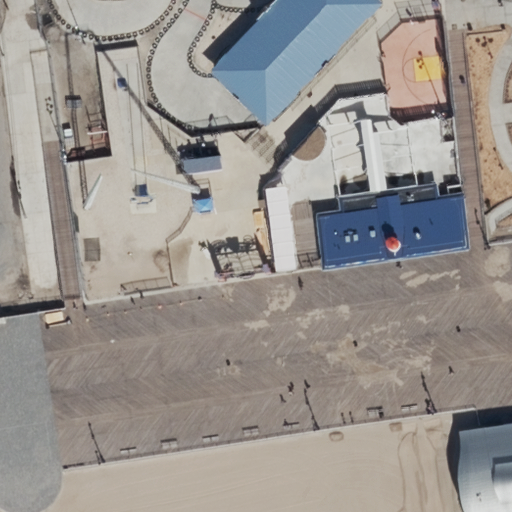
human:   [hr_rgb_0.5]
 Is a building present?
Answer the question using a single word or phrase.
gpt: yes

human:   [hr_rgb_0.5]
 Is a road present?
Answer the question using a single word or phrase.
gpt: yes

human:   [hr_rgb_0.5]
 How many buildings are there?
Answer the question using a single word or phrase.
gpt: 3

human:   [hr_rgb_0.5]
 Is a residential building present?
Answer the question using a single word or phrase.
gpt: yes

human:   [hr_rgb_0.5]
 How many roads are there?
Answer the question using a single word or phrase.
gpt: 6

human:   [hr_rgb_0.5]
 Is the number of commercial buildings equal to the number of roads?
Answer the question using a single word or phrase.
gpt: no

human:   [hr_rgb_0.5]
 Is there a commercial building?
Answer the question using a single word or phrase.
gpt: no

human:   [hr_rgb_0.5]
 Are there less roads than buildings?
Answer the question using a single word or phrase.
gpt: no

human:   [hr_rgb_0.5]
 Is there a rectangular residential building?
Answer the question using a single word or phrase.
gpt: yes

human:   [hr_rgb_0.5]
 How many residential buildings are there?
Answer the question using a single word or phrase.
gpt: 3

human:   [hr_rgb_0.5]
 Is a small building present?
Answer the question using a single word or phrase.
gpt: no

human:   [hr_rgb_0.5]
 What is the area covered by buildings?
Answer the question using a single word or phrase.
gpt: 971m2

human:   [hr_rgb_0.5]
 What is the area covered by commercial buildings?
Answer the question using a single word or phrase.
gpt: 0m2

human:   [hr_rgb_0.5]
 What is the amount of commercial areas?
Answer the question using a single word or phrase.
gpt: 0

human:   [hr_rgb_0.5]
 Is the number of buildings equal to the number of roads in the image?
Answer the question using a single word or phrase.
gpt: no

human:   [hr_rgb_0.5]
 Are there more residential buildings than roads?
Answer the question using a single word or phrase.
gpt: no

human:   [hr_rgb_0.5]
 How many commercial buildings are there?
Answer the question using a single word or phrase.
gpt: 0

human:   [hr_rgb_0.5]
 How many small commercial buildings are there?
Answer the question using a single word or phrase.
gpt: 0

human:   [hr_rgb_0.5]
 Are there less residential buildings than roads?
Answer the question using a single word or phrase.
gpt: yes

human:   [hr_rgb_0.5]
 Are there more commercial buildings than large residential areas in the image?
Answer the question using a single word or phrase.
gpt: no

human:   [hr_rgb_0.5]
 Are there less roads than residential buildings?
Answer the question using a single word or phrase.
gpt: no

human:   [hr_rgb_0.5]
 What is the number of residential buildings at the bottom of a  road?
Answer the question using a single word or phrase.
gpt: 2

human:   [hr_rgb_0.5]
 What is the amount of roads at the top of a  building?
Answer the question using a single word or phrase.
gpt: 6

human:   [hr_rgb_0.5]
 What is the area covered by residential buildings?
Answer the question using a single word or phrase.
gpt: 971m2

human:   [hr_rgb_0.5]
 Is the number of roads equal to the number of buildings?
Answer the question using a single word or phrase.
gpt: no

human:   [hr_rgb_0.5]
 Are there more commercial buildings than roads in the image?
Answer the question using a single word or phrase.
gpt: no

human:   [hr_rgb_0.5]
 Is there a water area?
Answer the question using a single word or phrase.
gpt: no

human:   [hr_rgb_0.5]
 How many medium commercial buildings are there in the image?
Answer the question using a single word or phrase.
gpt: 0

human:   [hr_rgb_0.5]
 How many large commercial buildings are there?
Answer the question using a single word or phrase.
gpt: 0

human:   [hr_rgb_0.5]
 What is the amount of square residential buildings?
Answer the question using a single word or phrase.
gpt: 0

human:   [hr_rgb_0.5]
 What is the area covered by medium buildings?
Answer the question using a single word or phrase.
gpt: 971m2

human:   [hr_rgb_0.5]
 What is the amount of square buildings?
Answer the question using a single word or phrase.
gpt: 0

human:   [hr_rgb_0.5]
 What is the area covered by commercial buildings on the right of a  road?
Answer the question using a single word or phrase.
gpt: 0m2

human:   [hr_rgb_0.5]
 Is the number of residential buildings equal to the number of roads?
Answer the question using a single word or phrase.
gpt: no

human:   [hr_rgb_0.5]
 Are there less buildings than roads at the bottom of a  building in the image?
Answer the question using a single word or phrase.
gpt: no

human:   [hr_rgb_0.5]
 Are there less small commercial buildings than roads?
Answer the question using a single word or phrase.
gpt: yes

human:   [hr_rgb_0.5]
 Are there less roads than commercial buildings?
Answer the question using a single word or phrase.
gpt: no

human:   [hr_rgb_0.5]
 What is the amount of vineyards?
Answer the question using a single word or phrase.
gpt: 0

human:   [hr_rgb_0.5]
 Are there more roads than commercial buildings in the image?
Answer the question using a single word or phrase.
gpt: yes

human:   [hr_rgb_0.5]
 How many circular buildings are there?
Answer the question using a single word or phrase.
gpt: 0

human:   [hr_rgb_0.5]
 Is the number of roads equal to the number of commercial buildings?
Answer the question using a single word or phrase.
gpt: no

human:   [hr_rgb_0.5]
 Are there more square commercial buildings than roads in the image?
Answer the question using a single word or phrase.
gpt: no

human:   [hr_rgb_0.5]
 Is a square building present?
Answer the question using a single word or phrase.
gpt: no

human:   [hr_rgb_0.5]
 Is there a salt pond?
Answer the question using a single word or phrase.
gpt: no

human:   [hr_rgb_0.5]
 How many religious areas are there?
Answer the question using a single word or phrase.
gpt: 0

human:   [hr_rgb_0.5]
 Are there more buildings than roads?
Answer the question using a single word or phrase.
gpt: no

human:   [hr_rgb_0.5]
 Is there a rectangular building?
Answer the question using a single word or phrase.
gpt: yes

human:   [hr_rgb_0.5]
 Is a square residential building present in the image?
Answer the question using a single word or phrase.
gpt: no

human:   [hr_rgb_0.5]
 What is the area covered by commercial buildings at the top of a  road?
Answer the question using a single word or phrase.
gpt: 0m2

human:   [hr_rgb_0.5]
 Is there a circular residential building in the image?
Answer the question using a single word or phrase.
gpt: no

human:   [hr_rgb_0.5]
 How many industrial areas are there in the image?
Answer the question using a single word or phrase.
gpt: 0

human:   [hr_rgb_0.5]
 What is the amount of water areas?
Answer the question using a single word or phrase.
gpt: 0

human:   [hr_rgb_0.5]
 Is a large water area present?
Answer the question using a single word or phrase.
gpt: no

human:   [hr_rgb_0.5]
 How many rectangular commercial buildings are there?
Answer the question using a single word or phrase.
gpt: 0

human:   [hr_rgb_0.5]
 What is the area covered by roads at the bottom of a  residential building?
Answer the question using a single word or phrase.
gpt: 0m2

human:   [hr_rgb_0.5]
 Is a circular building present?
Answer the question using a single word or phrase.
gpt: no

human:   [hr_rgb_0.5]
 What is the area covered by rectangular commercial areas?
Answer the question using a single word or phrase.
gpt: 0m2

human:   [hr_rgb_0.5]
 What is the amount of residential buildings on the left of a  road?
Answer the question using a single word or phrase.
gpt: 2

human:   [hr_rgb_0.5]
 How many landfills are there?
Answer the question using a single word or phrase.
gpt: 0

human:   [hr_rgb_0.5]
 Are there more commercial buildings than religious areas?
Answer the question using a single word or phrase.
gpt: no

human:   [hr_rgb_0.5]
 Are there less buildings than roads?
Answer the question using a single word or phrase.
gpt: yes

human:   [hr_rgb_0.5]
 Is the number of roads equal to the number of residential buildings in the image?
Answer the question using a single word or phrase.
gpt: no

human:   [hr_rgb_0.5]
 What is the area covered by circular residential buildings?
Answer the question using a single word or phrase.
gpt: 0m2

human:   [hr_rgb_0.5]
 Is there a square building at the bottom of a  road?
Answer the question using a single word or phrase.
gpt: no